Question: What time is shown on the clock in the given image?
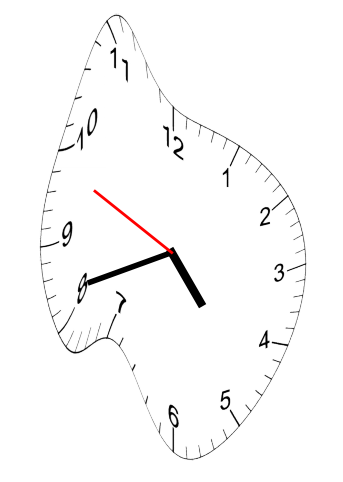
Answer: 04:41:49